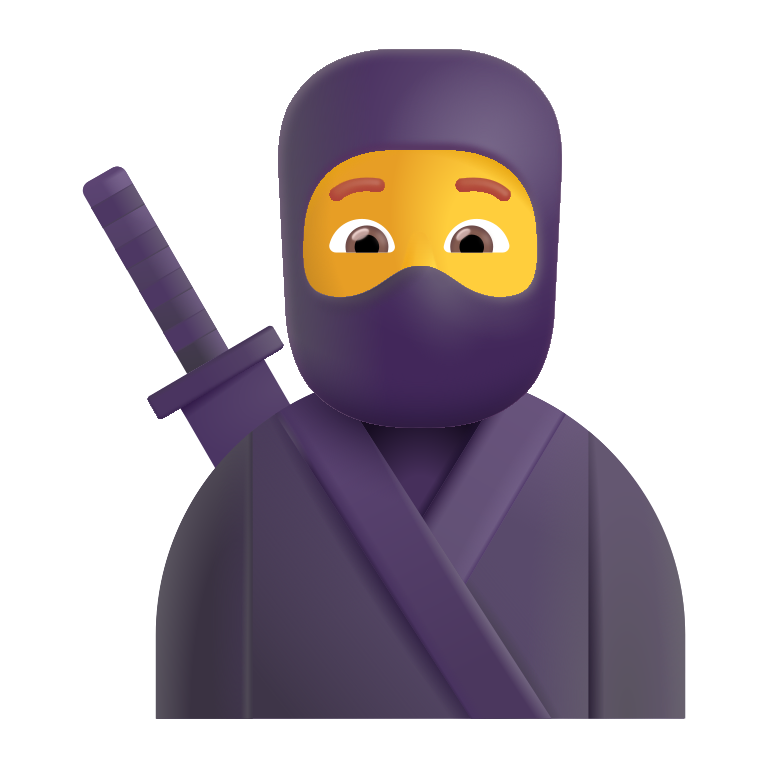
ninja color default